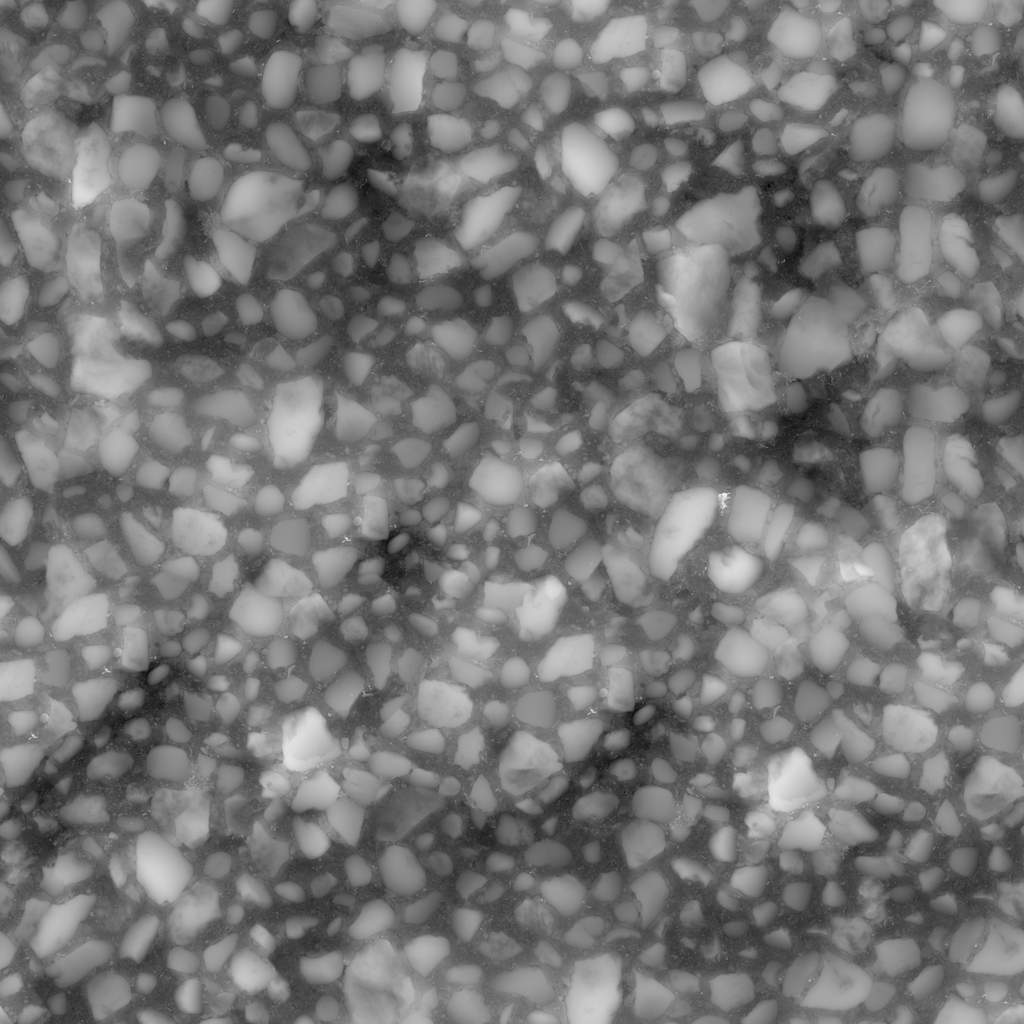
Texture map type: Displacement